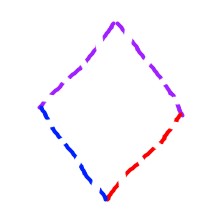
Shape: rhombus